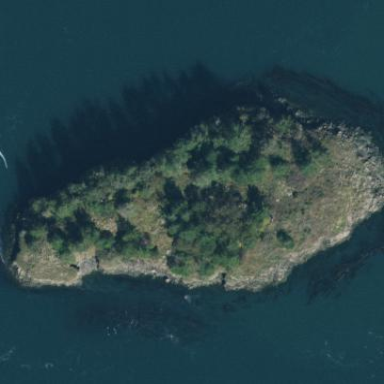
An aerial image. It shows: Islet located along the natural coastline.